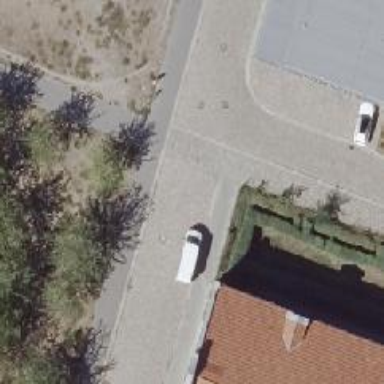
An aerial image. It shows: Asphalt footway.